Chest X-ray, PA view. Patient: 55 years old, sex F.
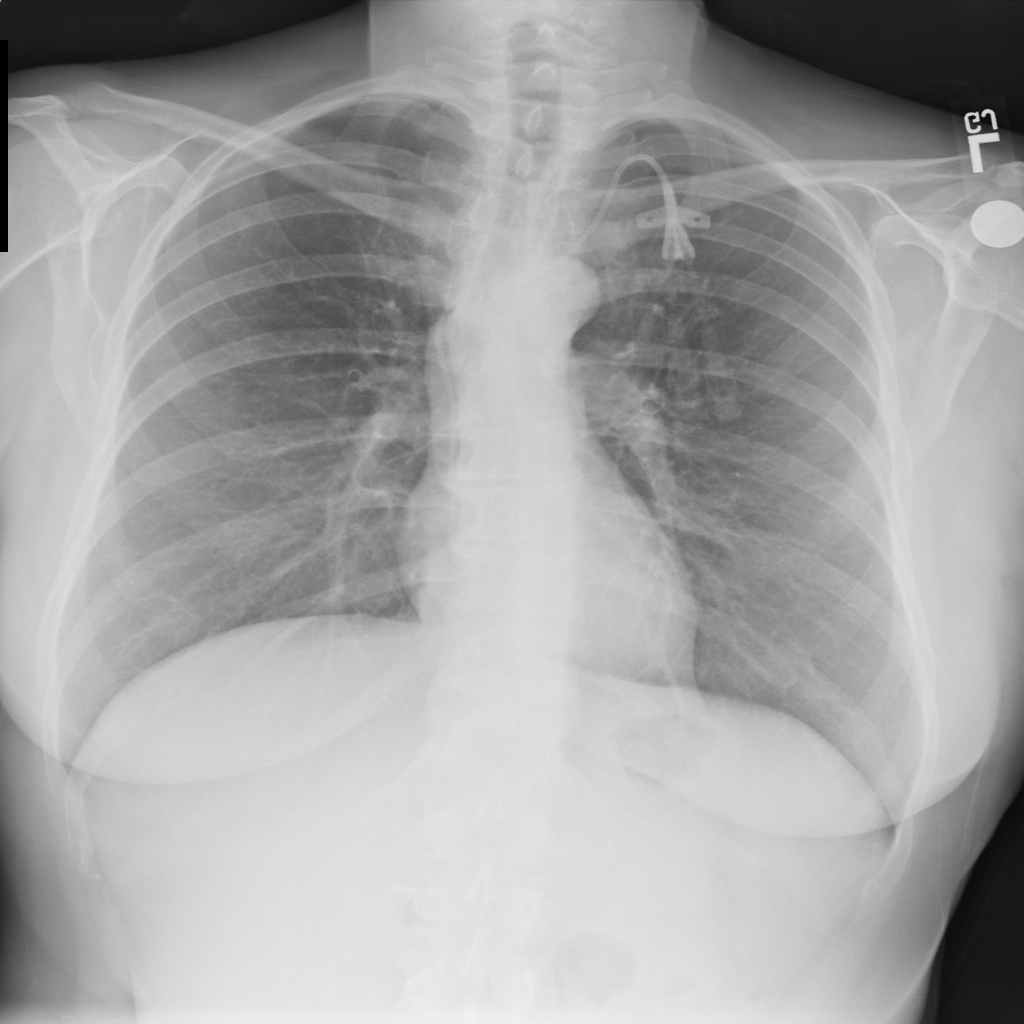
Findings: No Finding